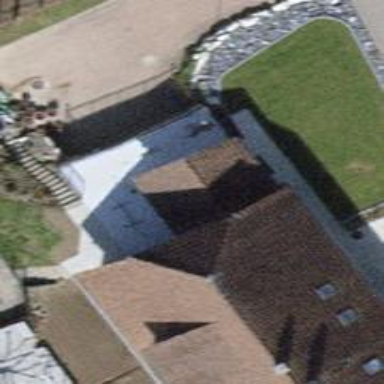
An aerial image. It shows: Detached building with half-hipped roof shape.